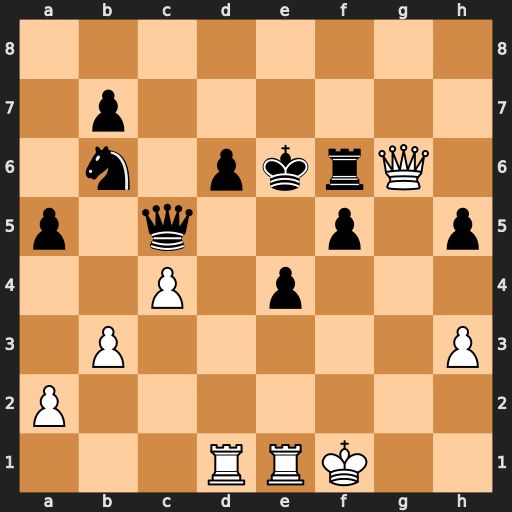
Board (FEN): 8/1p6/1n1pkrQ1/p1q2p1p/2P1p3/1P5P/P7/3RRK2
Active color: w
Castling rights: -
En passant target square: -
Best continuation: Qe8#